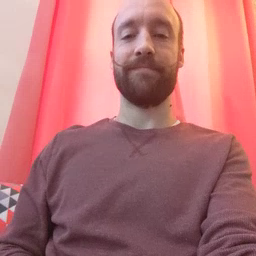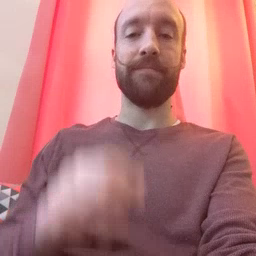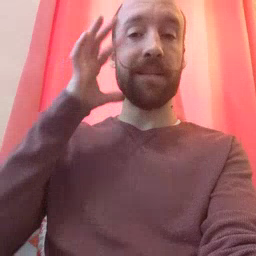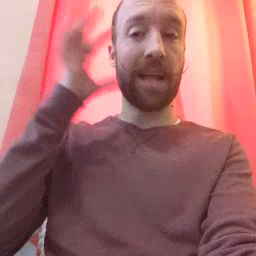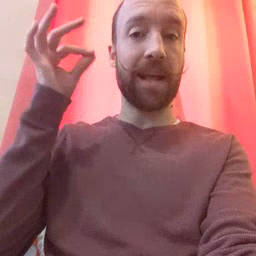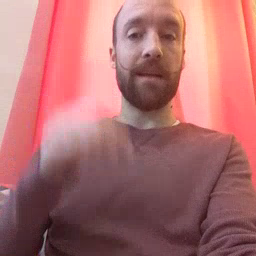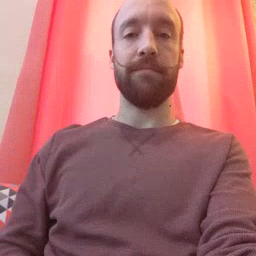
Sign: cat